五年级 · 解析几何
如下图: A 点用数对表示为 $(1,1)$, 那么 B 点表示为 \$ \qquad \$ — , C 点表示为 \$ \qquad \$ , —三角形 $\mathrm{ABC}$ 是 $(\quad)$ 直角三角形。

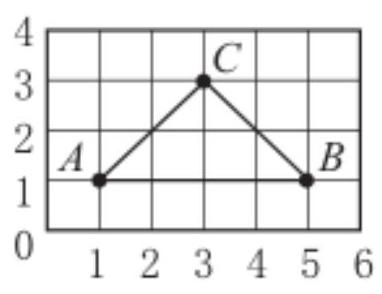
答案: $5 \begin{array}{lllll}5 & 1 & 3 & 3 & 	ext { 等腰 }\end{array}$